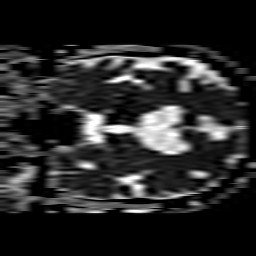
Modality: ADC
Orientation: coronal
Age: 70
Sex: male
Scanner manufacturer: philips
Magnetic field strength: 3 T
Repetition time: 4.227 s
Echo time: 0.06024 s